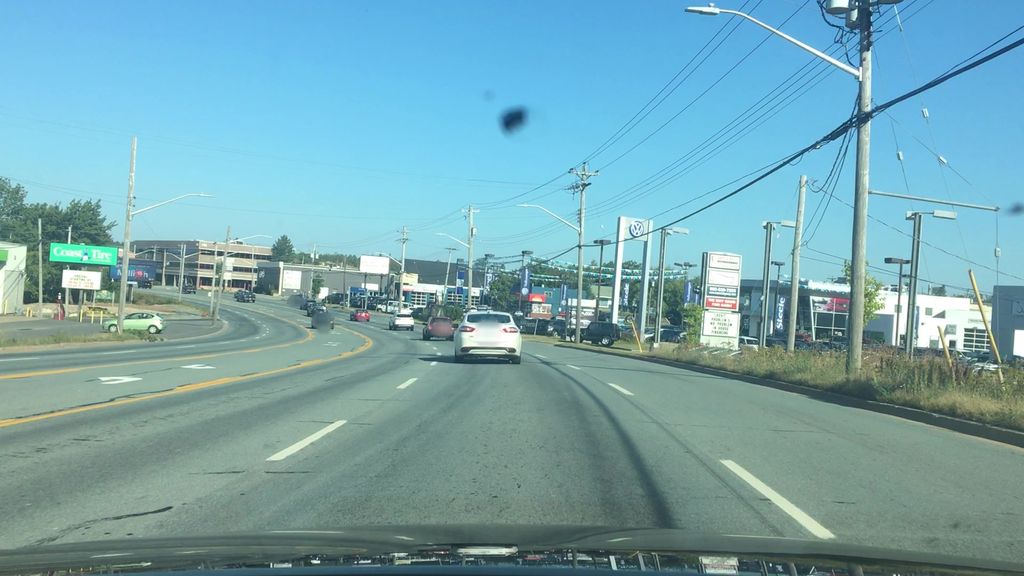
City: halifax